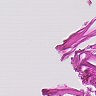
Metastatic tissue present: no